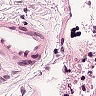
Metastatic tissue present: no